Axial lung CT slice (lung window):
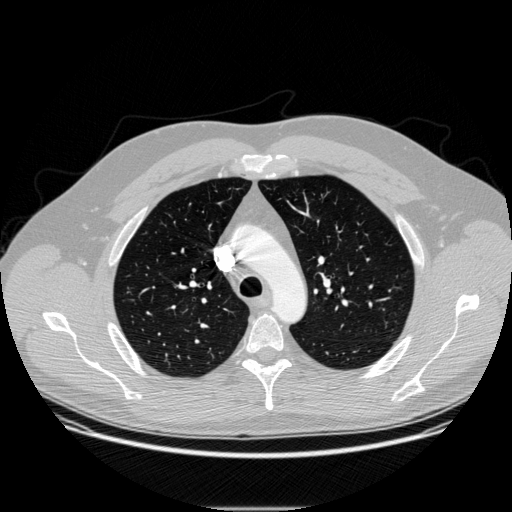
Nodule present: no